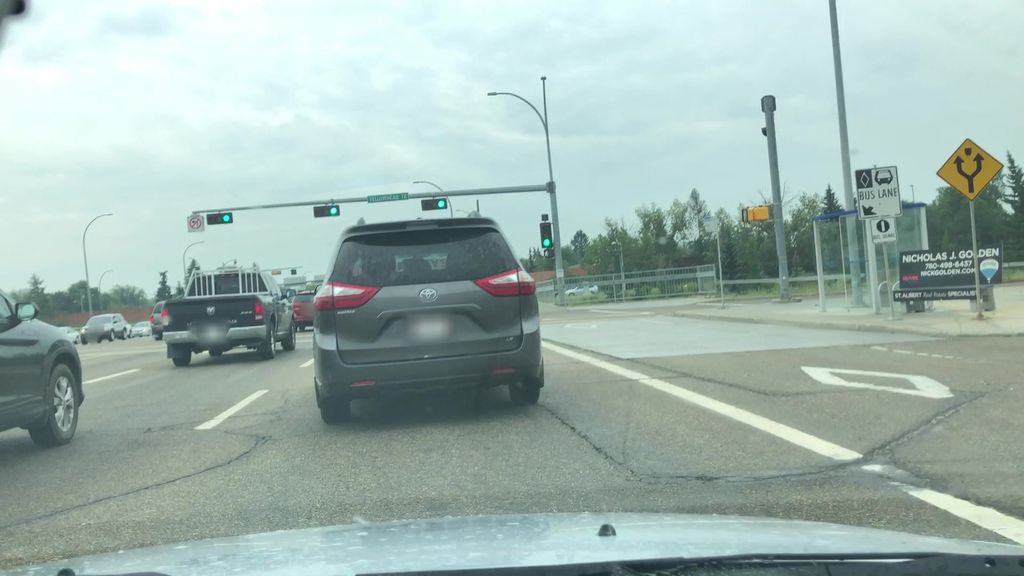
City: edmonton